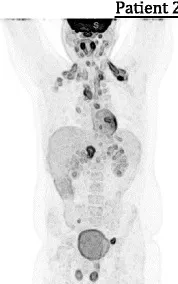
Radiographic and hematologic responses with therapy. A; Response as assessed by sequential PET scan images. Images are shown for Patients 2 and 3. The response for Patient 1 was more difficult to illustrate on PET scan as his disease was primarily confined to the bone marrow.
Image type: radiology (pet)